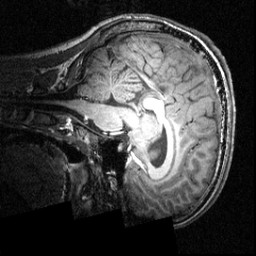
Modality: T1w
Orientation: sagittal
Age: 18
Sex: male
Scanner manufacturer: siemens
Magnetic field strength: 3.951 T
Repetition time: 1.5 s
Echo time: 0.00335 s